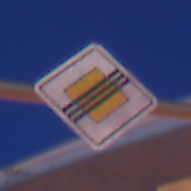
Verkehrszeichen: EndeVorfahrtsstrasse
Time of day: Night
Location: Outdoor (Urban)
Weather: PartlyCloudy
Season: NotSpecified
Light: Artificial